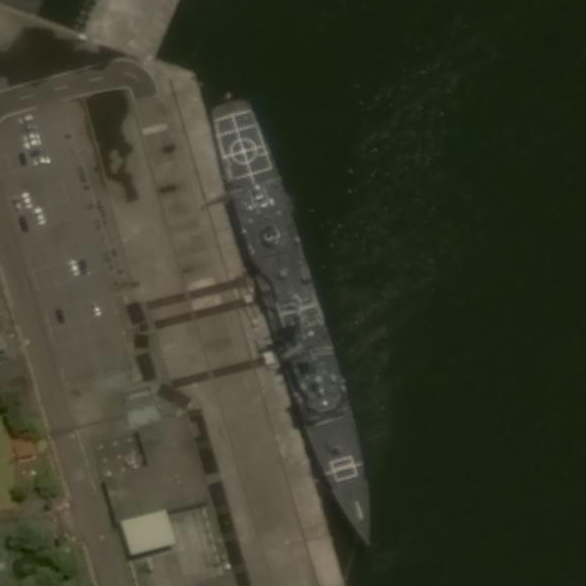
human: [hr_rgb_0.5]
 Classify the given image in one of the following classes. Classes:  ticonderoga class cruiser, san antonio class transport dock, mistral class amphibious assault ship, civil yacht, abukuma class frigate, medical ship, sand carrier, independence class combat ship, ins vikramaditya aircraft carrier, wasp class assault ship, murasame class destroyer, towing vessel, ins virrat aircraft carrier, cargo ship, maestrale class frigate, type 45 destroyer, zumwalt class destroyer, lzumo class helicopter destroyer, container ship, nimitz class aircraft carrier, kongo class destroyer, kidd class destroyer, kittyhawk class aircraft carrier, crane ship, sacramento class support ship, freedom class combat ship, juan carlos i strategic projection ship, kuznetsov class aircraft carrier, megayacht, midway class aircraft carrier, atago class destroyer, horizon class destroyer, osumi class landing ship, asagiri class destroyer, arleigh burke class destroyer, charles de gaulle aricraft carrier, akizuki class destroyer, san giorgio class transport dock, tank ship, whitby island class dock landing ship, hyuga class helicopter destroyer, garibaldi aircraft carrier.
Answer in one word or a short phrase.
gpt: Ticonderoga class cruiser